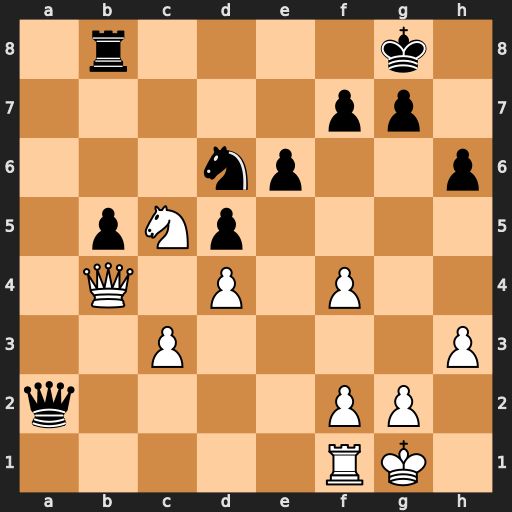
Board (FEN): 1r4k1/5pp1/3np2p/1pNp4/1Q1P1P2/2P4P/q4PP1/5RK1
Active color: w
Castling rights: -
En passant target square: -
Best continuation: Nd7 Ra8 Qxd6